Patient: sex F, age 54
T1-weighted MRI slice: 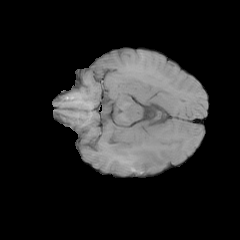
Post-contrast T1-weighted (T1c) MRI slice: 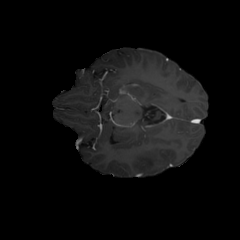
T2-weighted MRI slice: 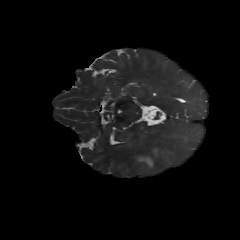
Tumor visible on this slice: yes
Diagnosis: Glioblastoma, IDH-wildtype
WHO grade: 4